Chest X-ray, PA view. Patient: 45 years old, sex F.
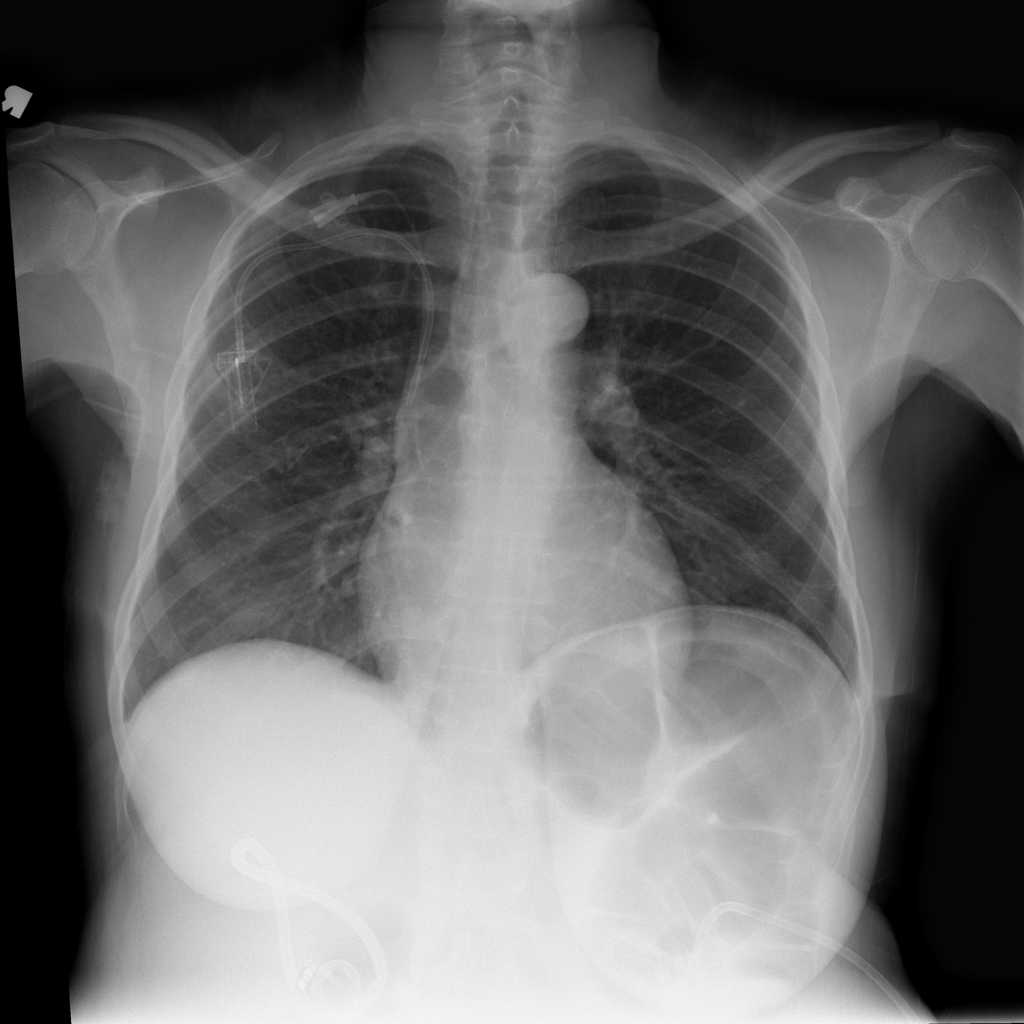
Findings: No Finding